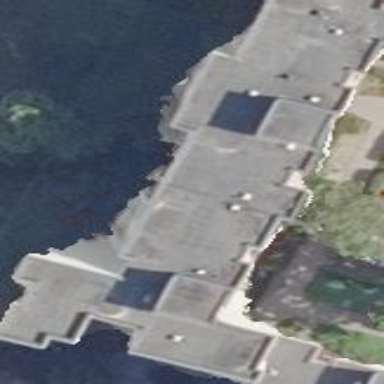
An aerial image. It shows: Building with apartments and flat roof.